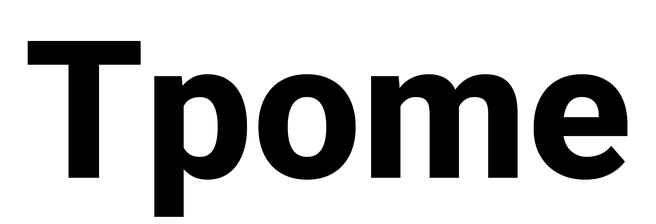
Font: Roboto_ExtraBold